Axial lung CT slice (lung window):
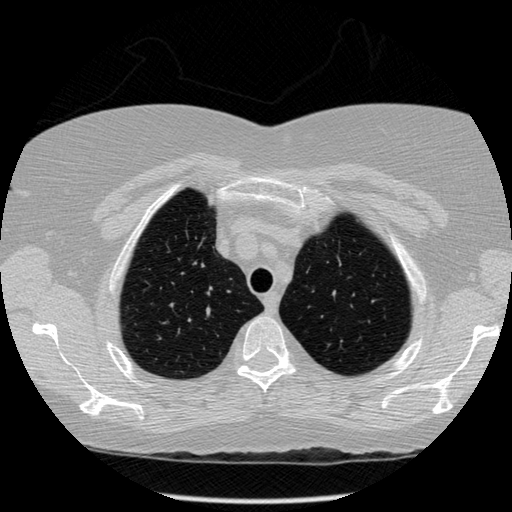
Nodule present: no